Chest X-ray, AP view. Patient: 56 years old, sex F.
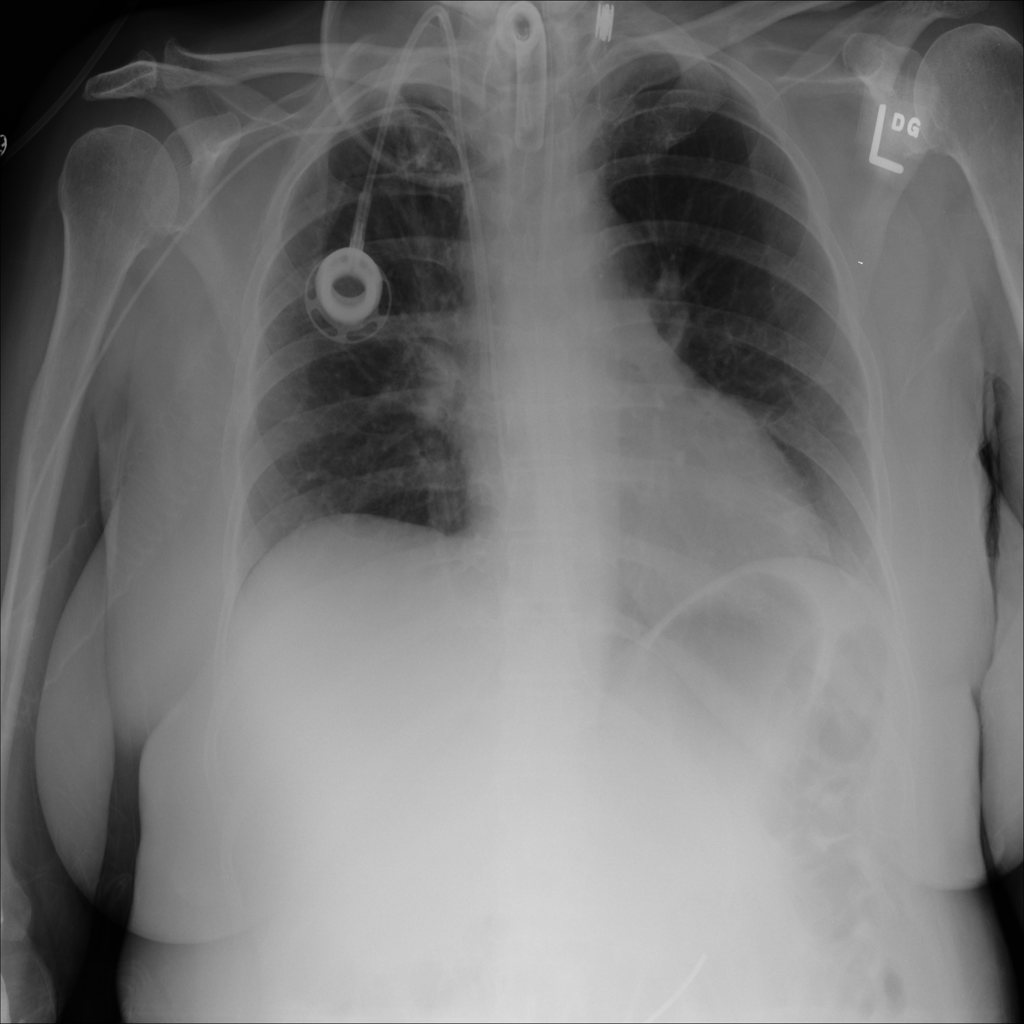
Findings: No Finding